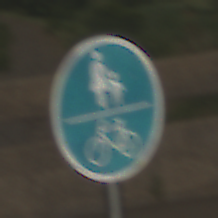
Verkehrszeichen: GemeinsamerGehUndRadweg
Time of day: MorningAfternoon
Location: Outdoor (RoadRail)
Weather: PartlyCloudy
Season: NotSpecified
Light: Natural